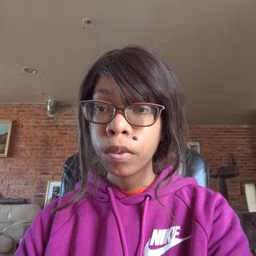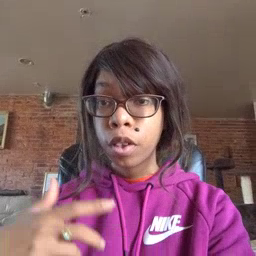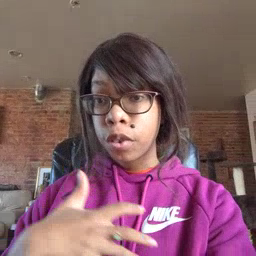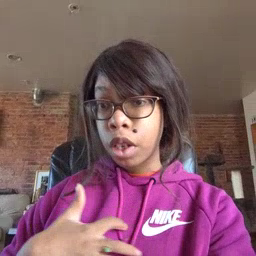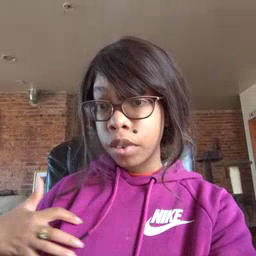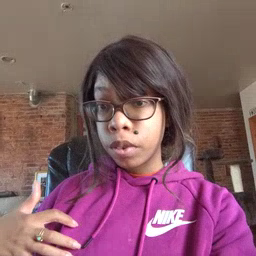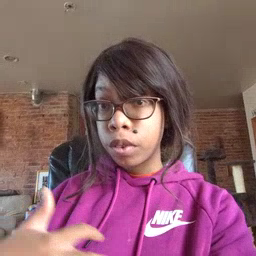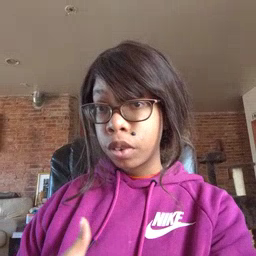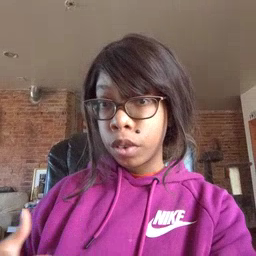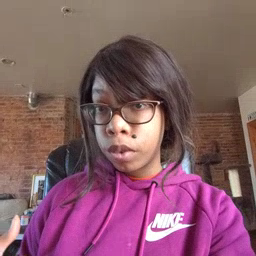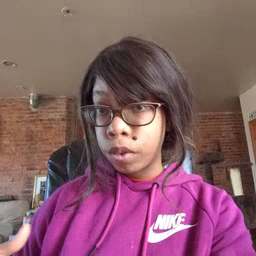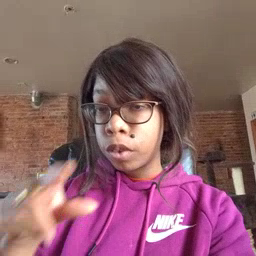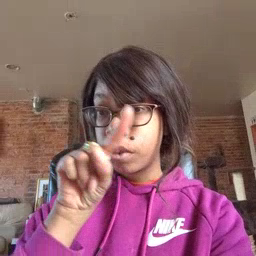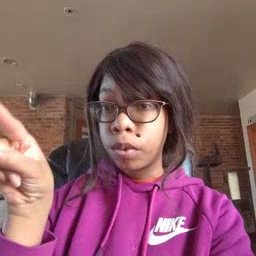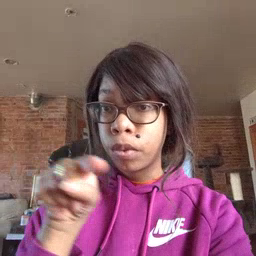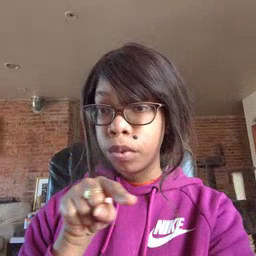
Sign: zebra